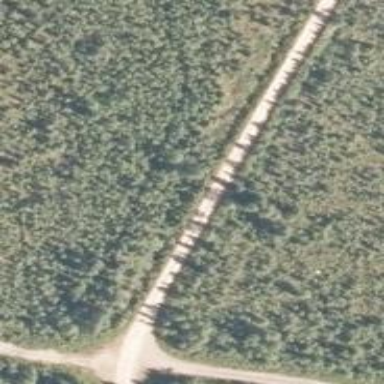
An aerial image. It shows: Unclassified road.